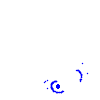
Particle: proton